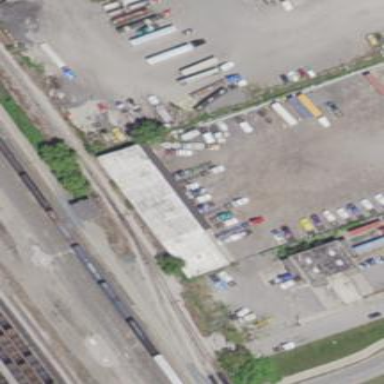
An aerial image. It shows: Industrial building.